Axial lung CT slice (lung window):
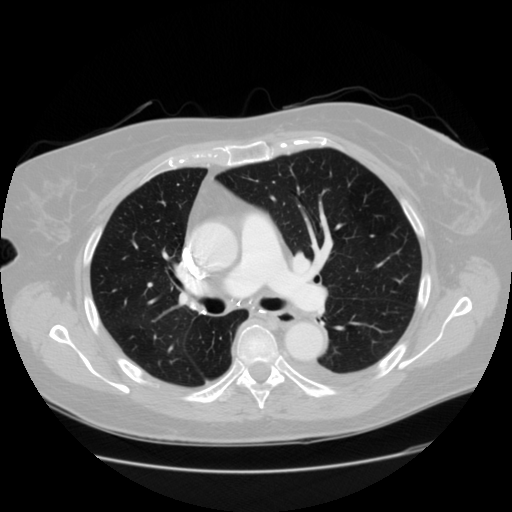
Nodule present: no